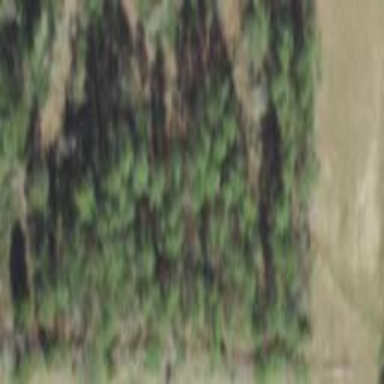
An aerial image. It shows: Needle-leaved woodland.